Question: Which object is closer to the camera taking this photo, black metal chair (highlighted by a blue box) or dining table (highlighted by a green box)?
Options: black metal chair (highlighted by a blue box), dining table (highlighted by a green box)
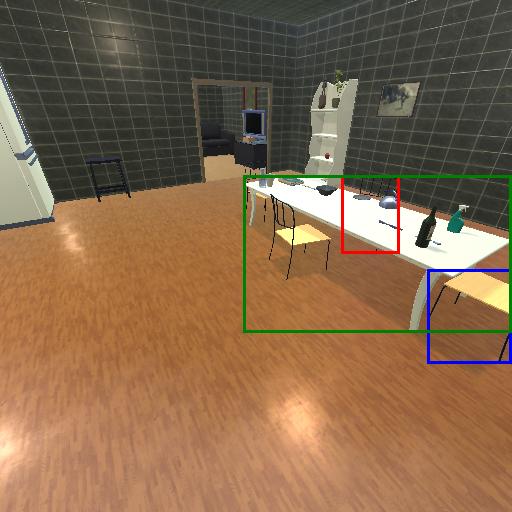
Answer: black metal chair (highlighted by a blue box)